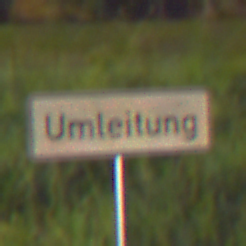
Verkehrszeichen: Umleitungsankuendigung
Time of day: Night
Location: Outdoor (Suburban)
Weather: PartlyCloudy
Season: NotSpecified
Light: Artificial